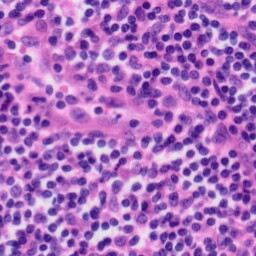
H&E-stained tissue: Tonsil